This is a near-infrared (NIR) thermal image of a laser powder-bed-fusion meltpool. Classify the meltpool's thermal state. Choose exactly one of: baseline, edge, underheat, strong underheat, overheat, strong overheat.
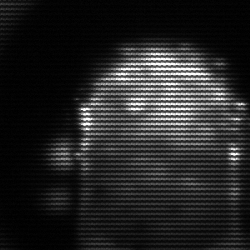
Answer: baseline